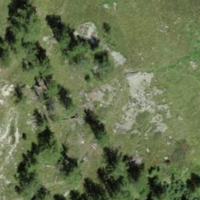
EUNIS habitat code: 23
Species observed at this site:
Aricia artaxerxes